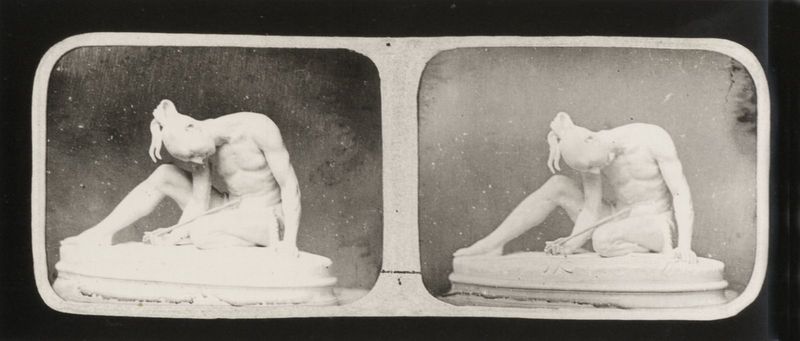
Titel: Marmorskulptur, London
Künstler: Englischer Photograph
Standort: Köln
Institution: Agfa Photo-Historama
Schlagwörter: akt, fuß, kopf, körper, mann, nackt, weiß, mädchen, sitzen, brust, frisur, grau, hell, licht, marmor, nase, schwarz, szene, anatomie, arm, sockel, stein, figur, haare, sitzend, gebeugt, schulter, genre, rund, stock, skulptur, statue, stilleben, bein, fotos, sitz, haltung, stab, zopf, muskeln, bauch, plastik, knie, foto, fotografie, photographie, orient, schwarz-weiß, schwert, kapitell, photo, jüngling, versunken, sterben, kniend, krieger, beugung, gebückt, speer, pfeil, optisch, doppelt, gelenk, verwundeter, sterbend, doppel, hockend, indianer, daguerrotypie, fernost, dia, fotografien, samurei, doppelbild, saüle, stereo, stereobild, angewinkeltes bein, haarschopf, canova, freitod, kniegelenk, stereographie, steregrafie, sitzposition, unbequeme pose